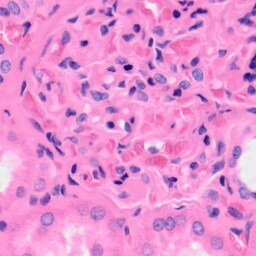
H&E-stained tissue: Kidney